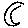
Label: moon